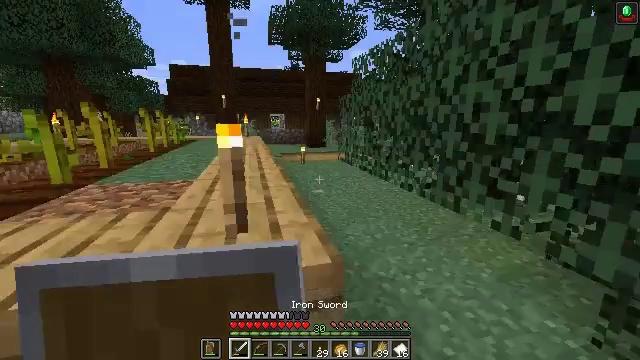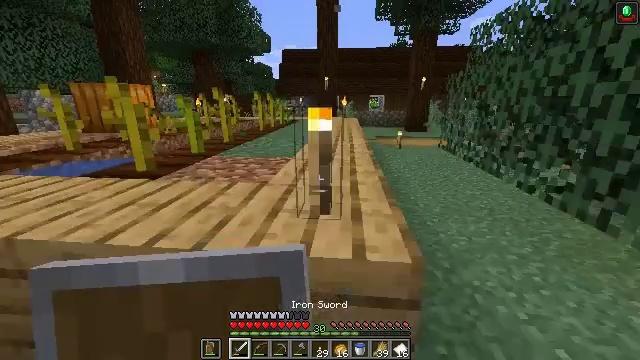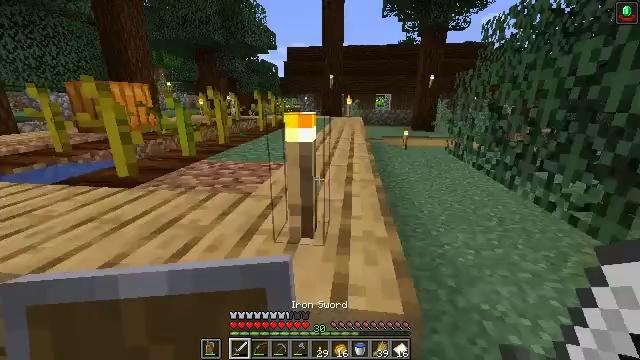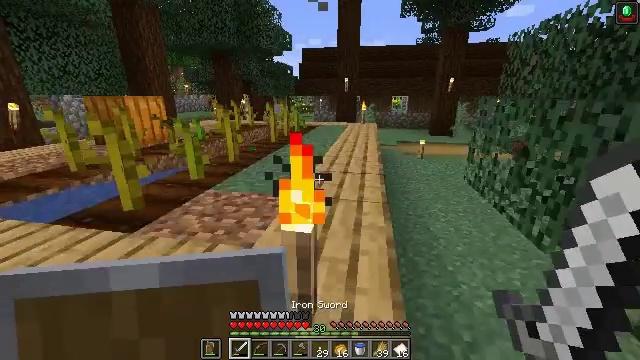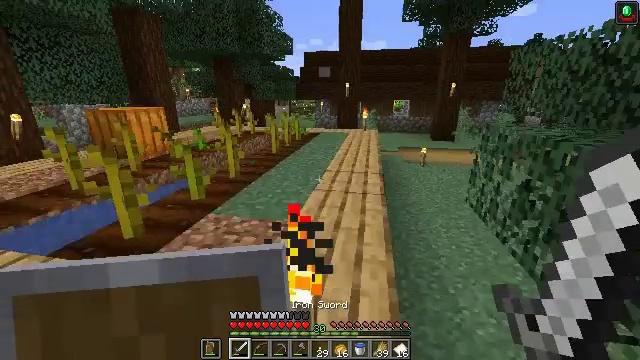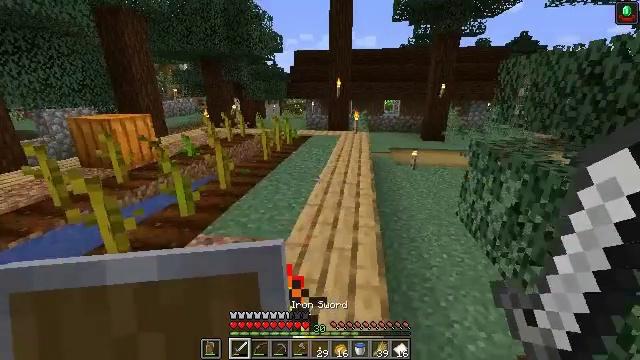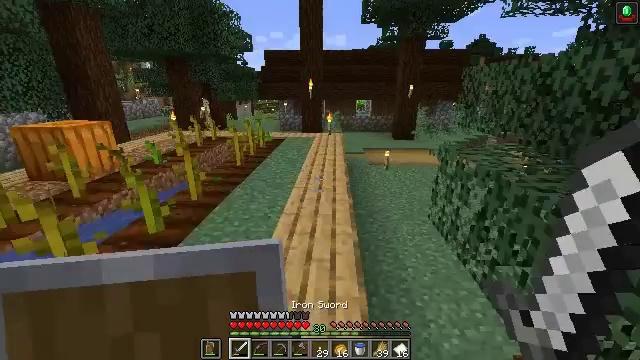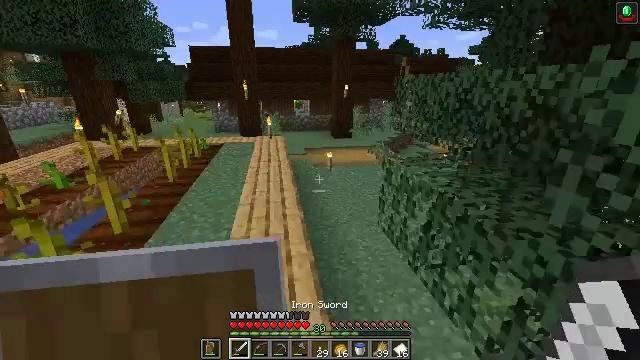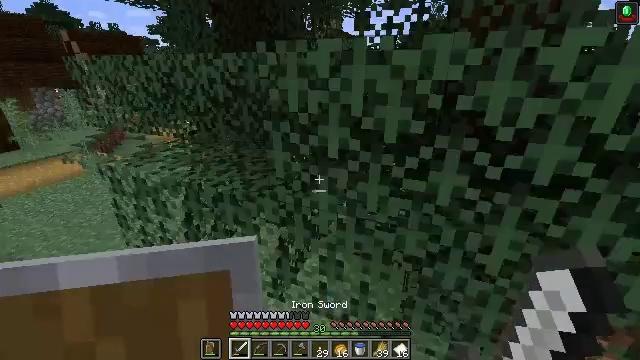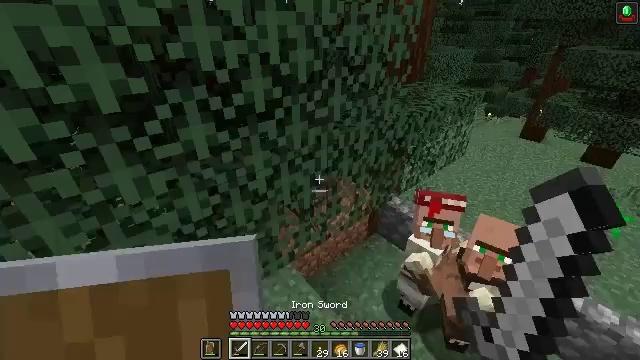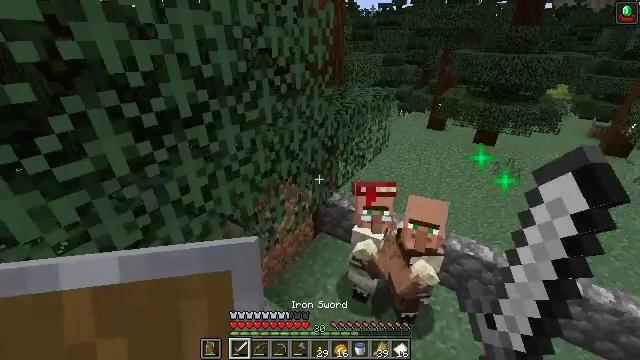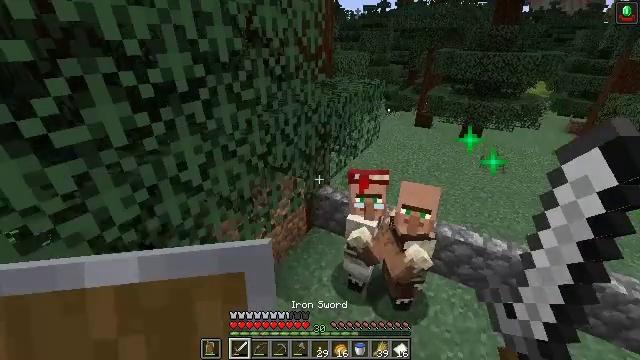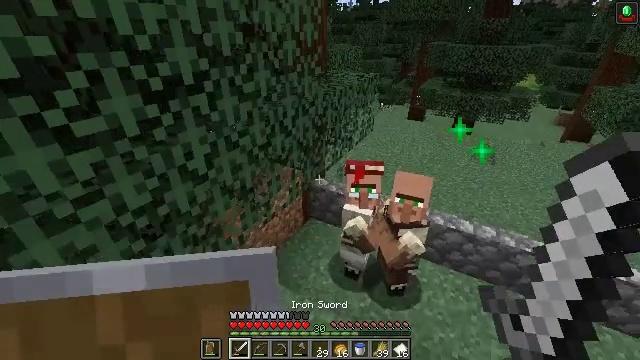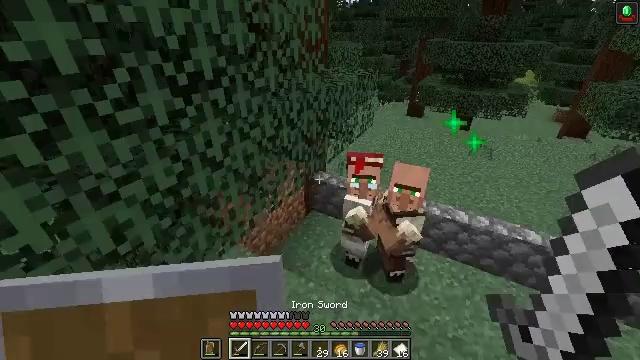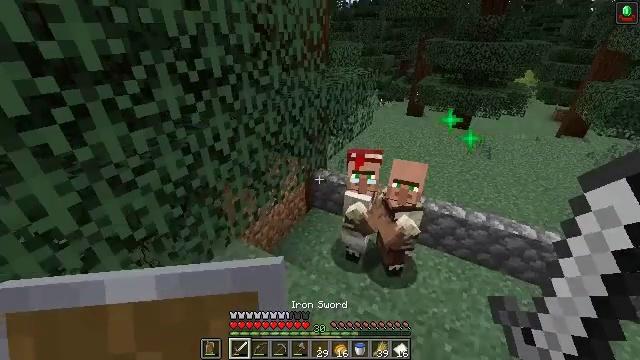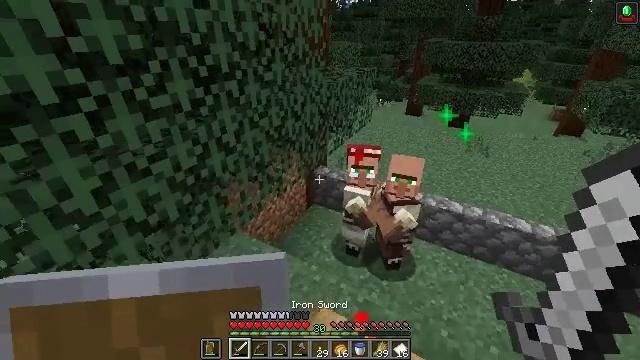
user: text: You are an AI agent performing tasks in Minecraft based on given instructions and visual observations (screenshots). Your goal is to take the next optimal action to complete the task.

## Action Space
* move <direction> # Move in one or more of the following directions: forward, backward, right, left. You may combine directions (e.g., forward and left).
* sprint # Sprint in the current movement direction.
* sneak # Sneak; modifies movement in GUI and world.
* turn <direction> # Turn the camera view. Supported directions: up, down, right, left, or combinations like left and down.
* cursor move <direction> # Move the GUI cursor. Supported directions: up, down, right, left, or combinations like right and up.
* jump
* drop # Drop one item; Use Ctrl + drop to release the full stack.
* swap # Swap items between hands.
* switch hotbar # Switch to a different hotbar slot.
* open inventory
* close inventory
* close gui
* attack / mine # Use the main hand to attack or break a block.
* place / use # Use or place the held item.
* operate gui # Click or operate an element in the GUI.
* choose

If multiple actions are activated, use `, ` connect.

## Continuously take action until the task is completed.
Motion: motion action
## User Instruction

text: Collect the pumpkin by holding left button.
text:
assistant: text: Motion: move forward, turn left and down
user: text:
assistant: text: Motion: move forward, turn left
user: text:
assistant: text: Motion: move forward, turn left, jump
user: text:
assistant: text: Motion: move forward and move left, jump
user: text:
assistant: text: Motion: move forward and move left, turn right, jump
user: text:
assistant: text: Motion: move forward and move left, turn right
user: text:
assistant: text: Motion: move forward, turn right
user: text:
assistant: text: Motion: move forward, turn right and down
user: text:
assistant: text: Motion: move forward, turn right and down
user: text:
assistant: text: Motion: turn right and up
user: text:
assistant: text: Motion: move back, turn right
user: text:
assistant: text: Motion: move back, turn right and down
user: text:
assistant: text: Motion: move back
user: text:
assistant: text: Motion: no_op
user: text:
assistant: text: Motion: no_op
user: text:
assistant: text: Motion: turn right
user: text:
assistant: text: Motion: turn right
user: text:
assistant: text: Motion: move forward, turn right and down
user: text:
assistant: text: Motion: move forward, turn right and down
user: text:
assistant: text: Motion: move forward, turn down
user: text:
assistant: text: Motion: move forward, turn down
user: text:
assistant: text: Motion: move forward, turn down
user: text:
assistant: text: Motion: move forward, turn down
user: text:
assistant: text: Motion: move forward, turn down
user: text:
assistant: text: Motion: move forward
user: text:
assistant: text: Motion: use / place
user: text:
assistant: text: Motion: use / place
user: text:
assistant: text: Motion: no_op
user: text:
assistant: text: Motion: no_op
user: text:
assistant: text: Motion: no_op